Aerial crown-view tile of a tropical tree (Barro Colorado Island, Panama), acquired 20250512:
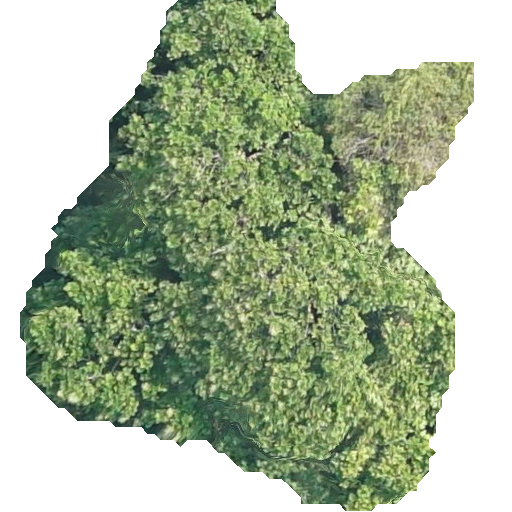
Species: Anacardium excelsum
GBIF accepted scientific name: Anacardium excelsum
Crown area: 229.233 m²